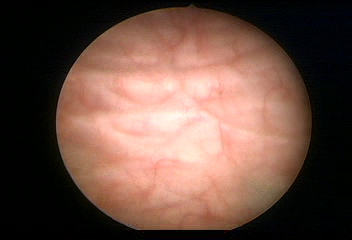
Modality: WLC
Class: Normal mucosa
Bladder cancer association: No